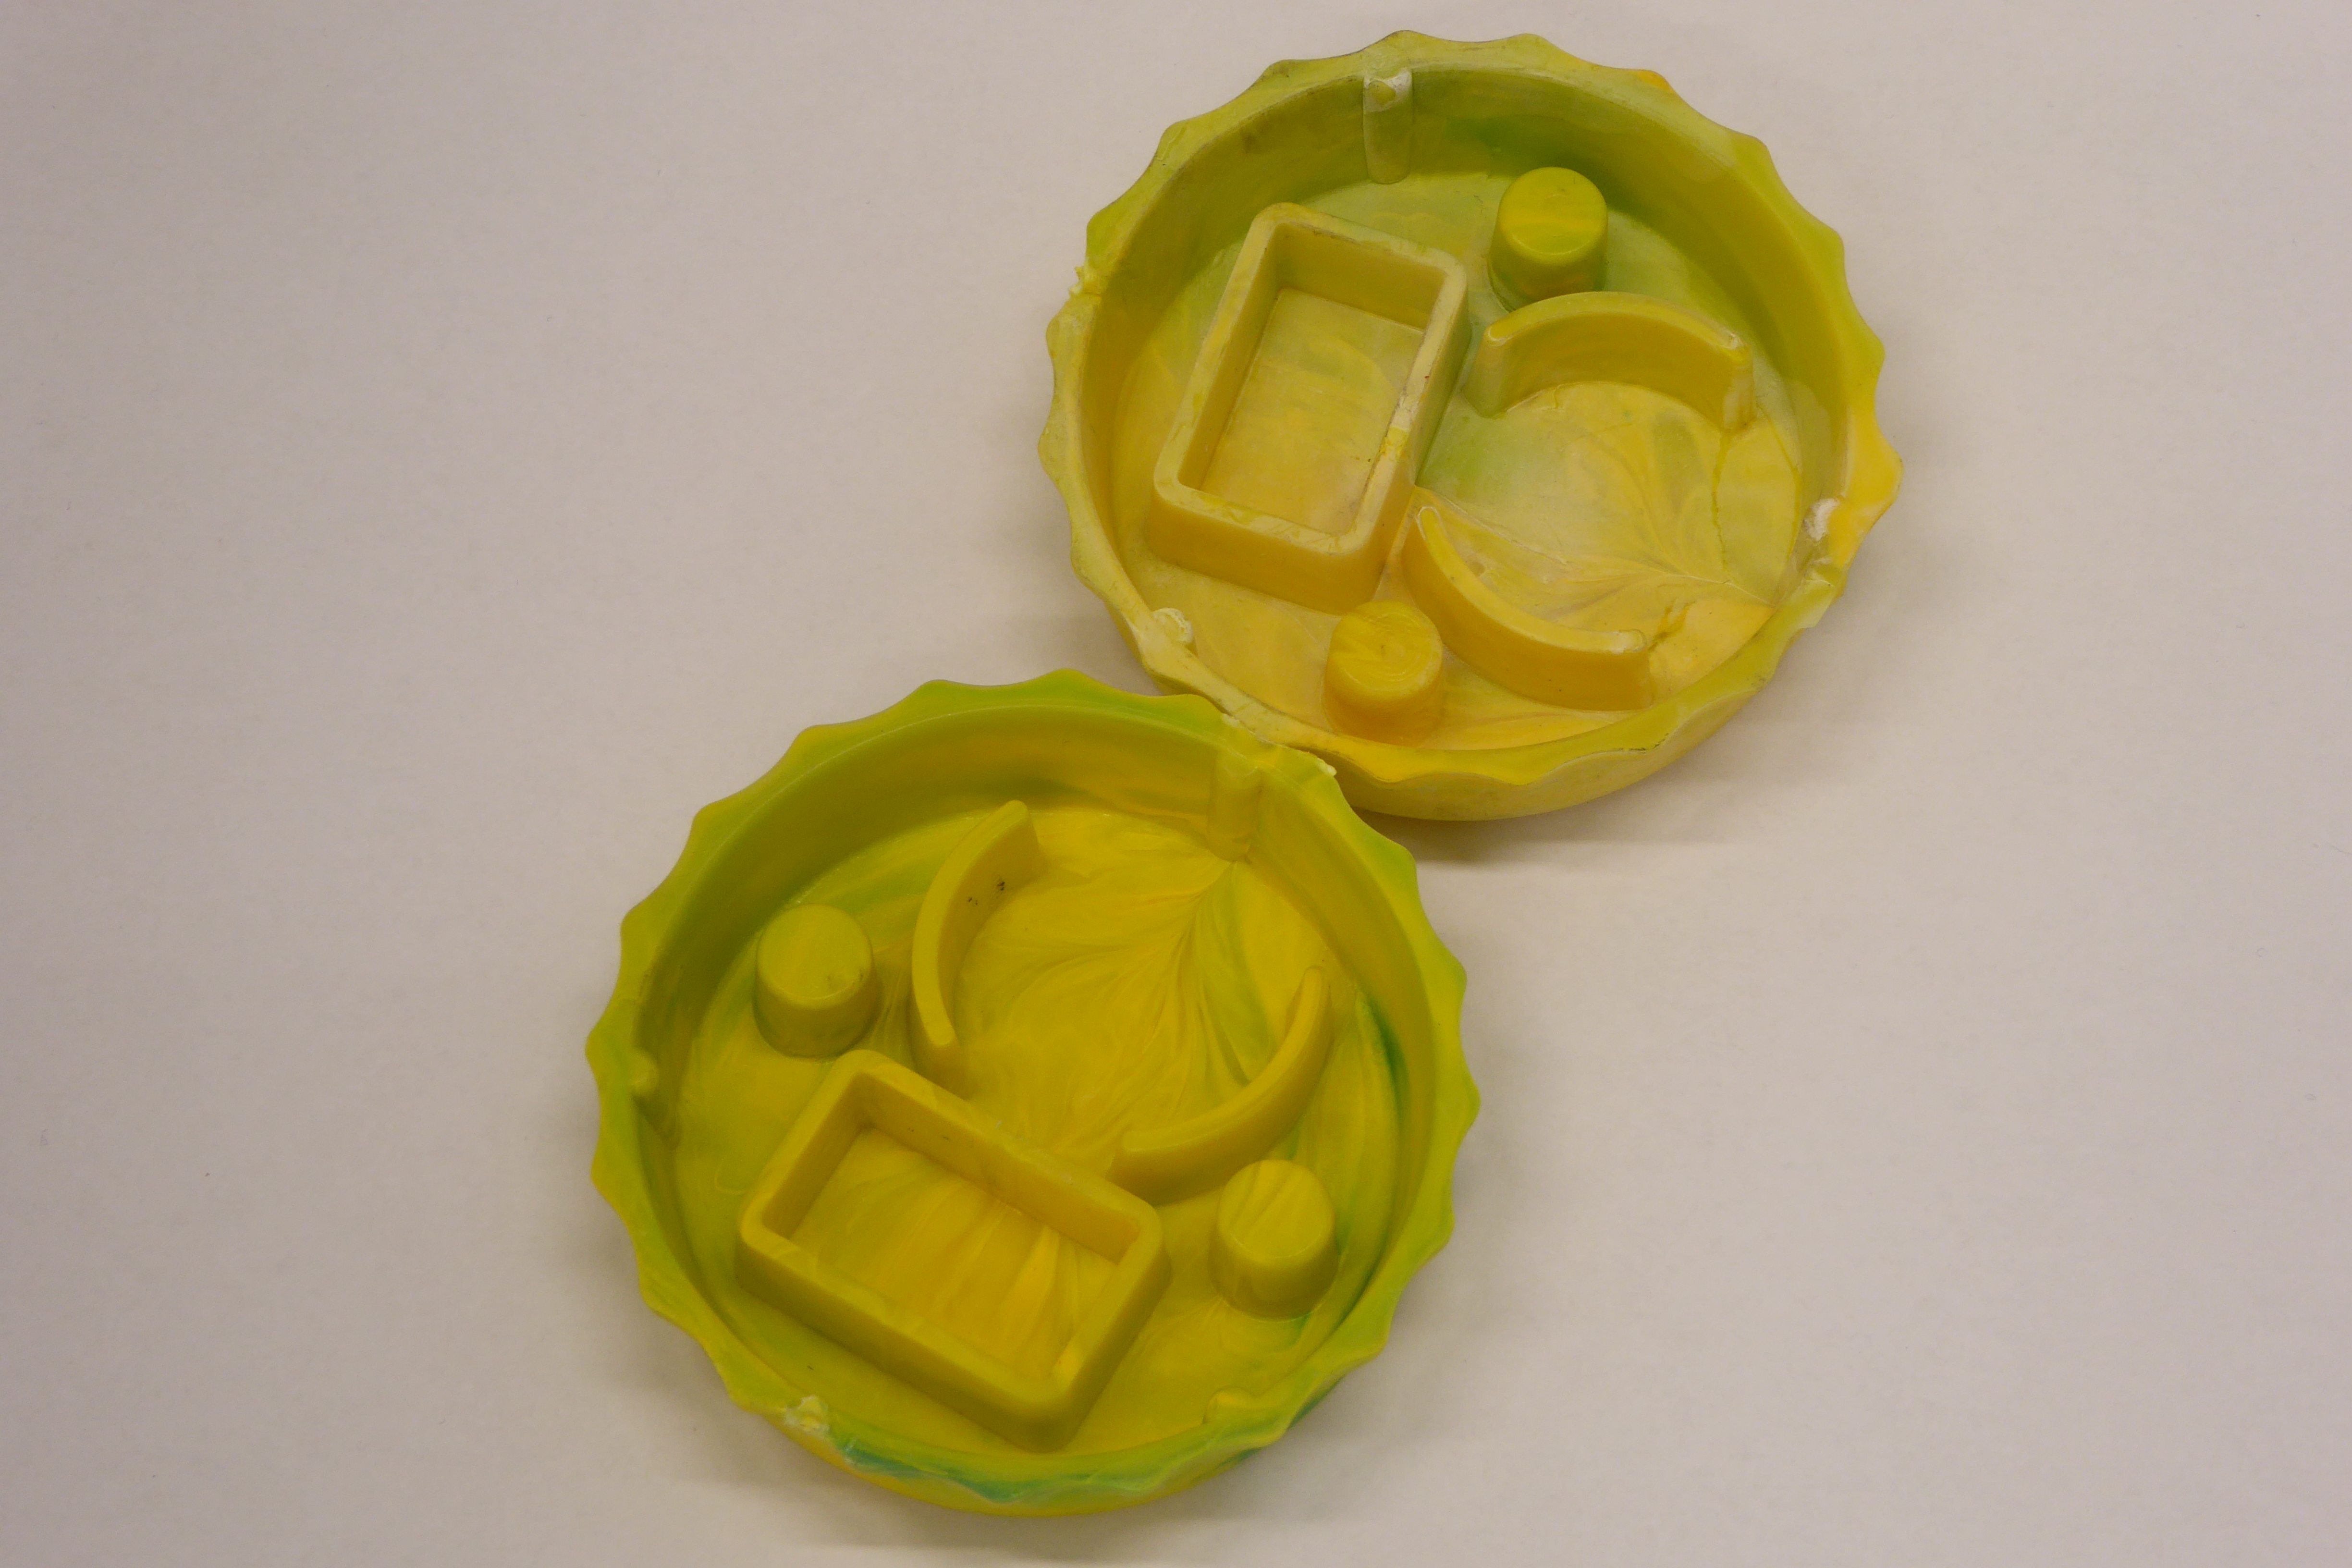
Label: Bottle Opener - Cover